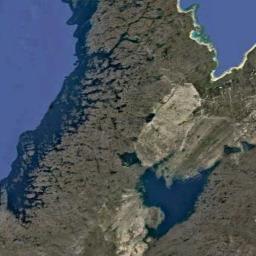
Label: wetland